Brain MRI study timepoint: followup_recurrence
T1CE (contrast-enhanced T1) slice:
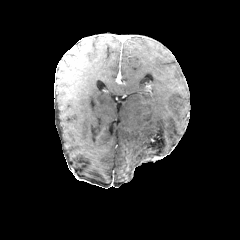
T2-FLAIR slice:
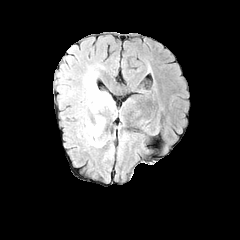